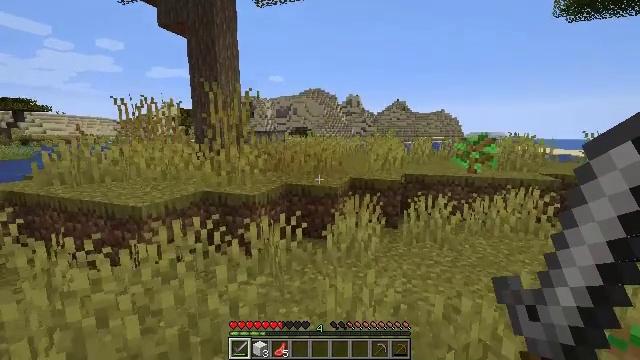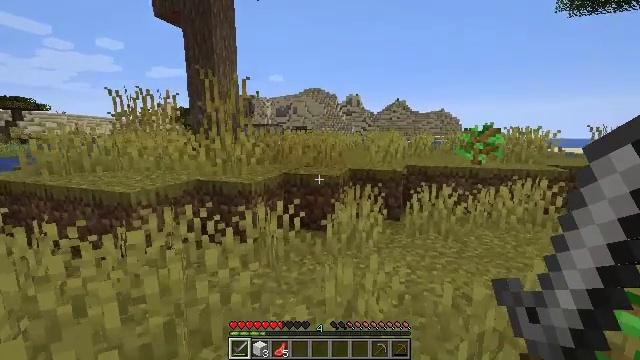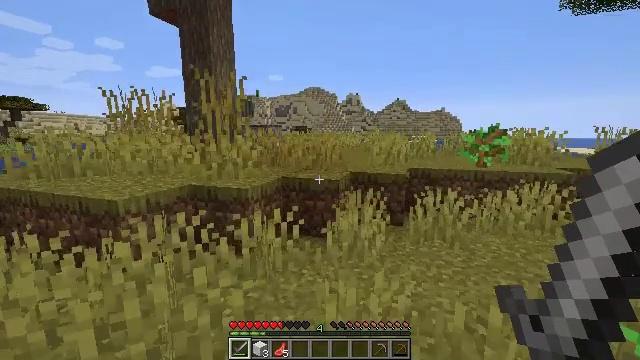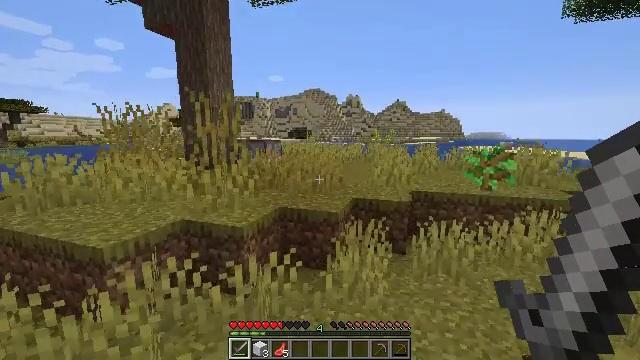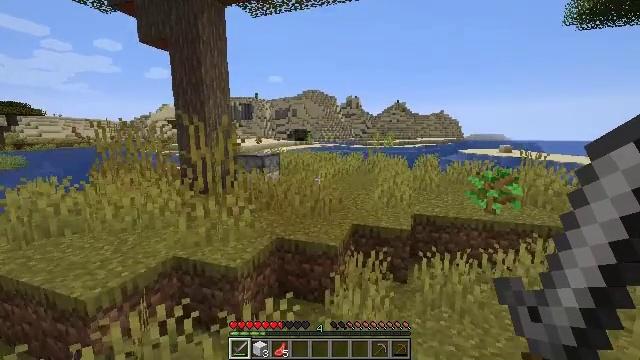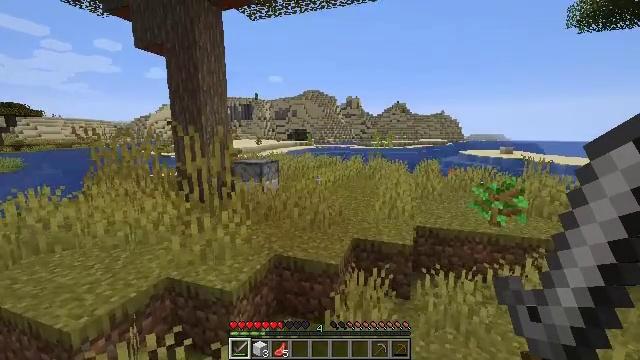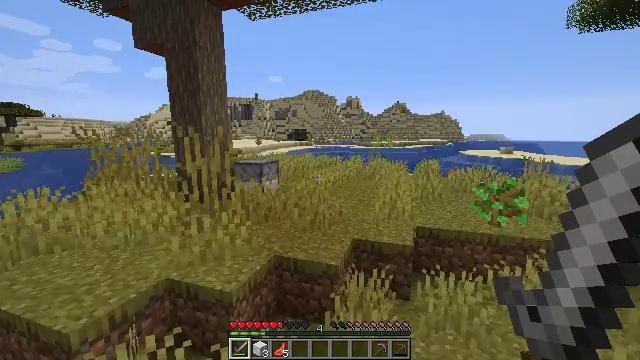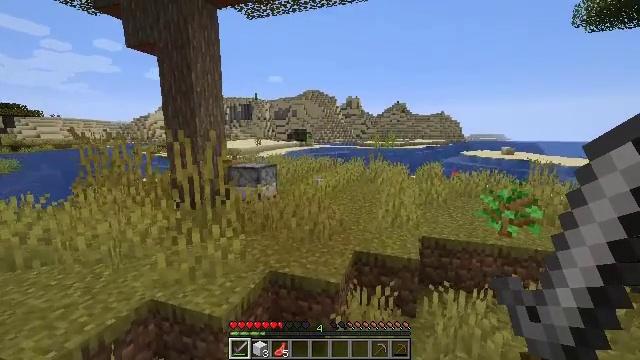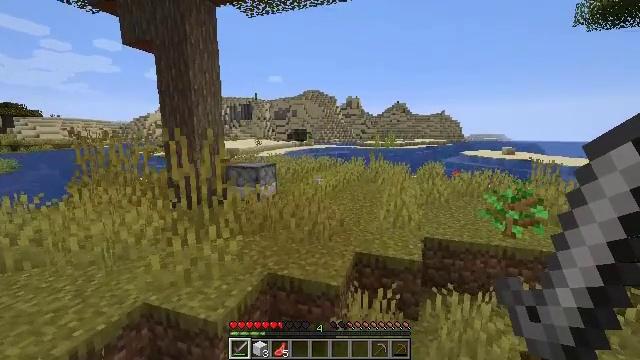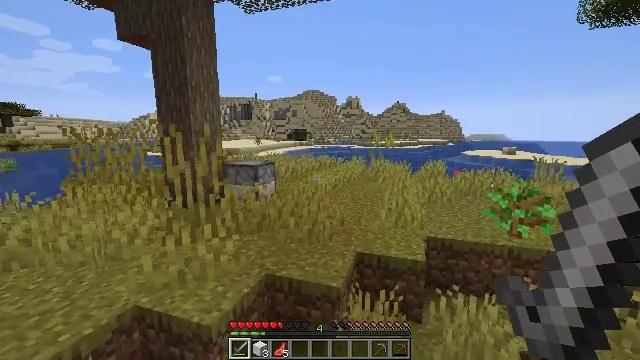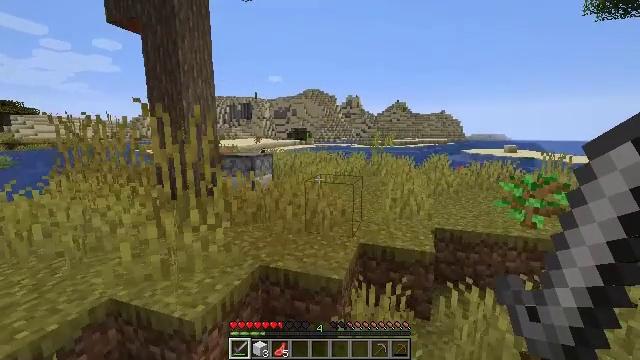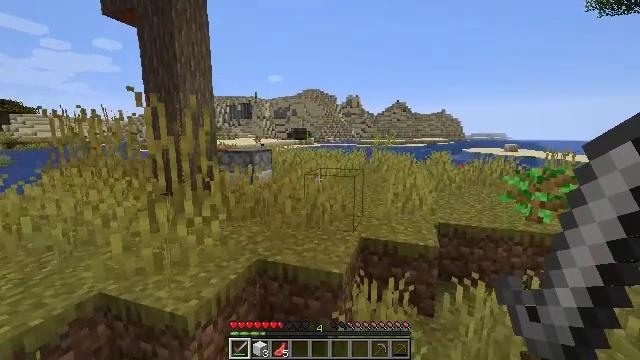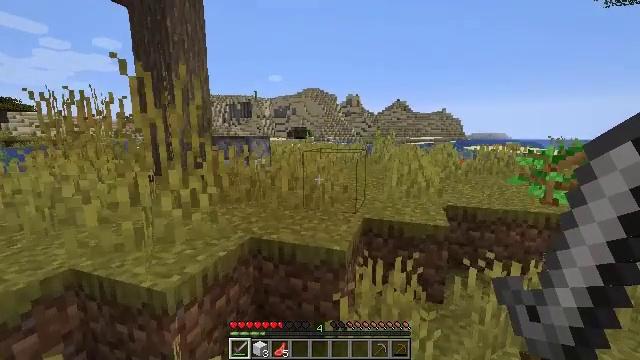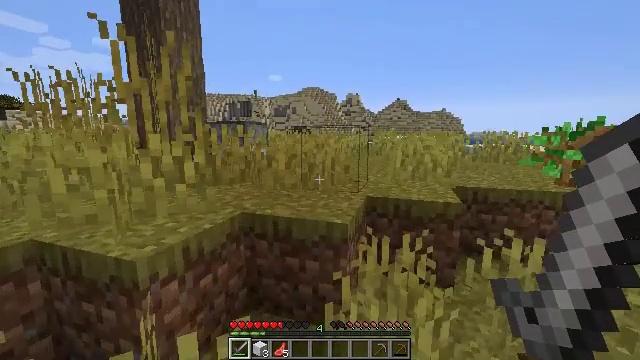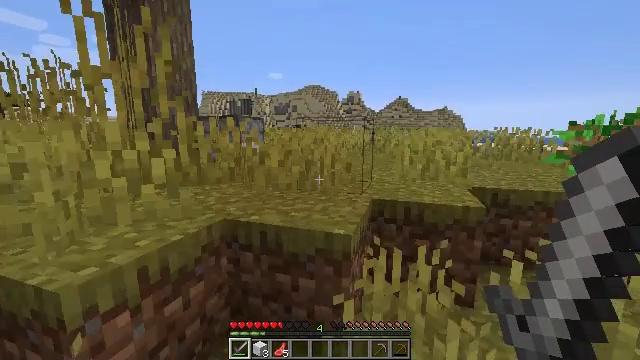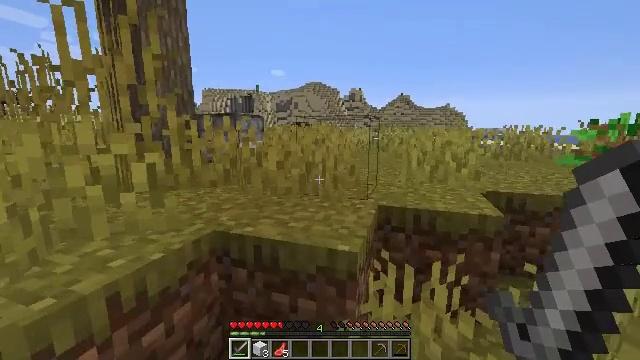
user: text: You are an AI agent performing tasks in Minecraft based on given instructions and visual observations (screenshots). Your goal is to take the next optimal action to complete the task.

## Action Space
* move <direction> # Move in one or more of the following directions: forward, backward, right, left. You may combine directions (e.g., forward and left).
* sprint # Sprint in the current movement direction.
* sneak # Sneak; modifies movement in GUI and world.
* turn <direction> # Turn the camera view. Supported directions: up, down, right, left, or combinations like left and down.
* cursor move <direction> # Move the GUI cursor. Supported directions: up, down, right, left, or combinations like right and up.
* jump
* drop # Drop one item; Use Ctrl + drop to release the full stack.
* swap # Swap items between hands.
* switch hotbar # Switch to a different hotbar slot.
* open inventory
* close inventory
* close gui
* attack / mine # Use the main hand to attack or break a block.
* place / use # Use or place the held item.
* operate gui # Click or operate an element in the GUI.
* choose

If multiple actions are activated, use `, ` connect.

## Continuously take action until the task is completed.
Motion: motion action
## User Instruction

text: Heat cod in the furnace to get cooked cod.
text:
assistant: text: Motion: move forward, jump
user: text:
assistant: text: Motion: move forward, jump
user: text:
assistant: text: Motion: move forward, jump
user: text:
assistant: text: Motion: move forward
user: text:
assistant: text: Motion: move forward
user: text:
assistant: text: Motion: move forward
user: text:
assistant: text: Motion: move forward
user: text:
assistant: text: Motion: move forward
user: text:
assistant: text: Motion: move forward
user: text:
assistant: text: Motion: move forward
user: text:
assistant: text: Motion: move forward
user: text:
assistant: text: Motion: move forward
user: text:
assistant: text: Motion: move forward
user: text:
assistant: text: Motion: move forward
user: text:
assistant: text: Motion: move forward
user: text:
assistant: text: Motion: move forward, jump
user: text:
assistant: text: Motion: move forward, jump
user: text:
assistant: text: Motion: move forward, jump
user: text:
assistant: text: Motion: move forward, jump
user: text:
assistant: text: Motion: move forward, jump
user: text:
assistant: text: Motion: move forward, jump
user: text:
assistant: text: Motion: move forward, jump
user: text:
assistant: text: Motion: move forward, jump
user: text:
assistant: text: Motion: move forward, jump
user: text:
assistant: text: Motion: move forward, jump
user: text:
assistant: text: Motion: move forward, jump
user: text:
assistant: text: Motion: move forward, jump
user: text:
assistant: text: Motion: move forward, jump
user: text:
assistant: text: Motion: move forward, jump
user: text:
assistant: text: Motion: move forward, jump